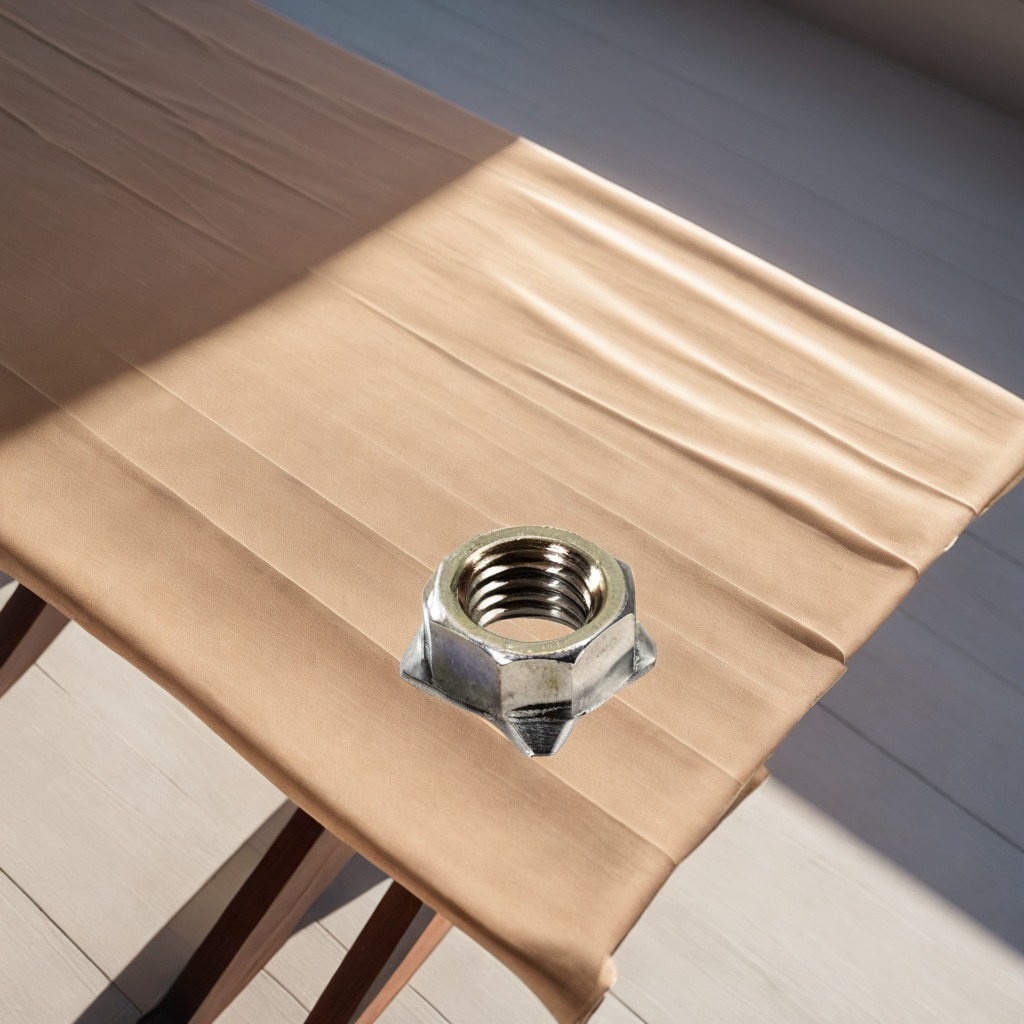
A metal nut lies on a clean wooden table covered with a plain fabric table cloth in an outdoor workshop during daytime bright natural light soft shadows worn but beneath the cloth.